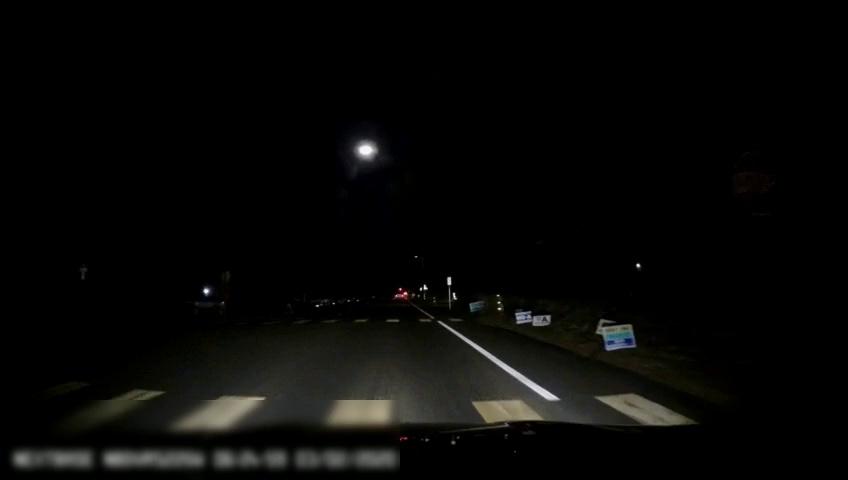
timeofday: Night
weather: Other
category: Drivable Space
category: Vehicles | Car
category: Lanes | Current Lane